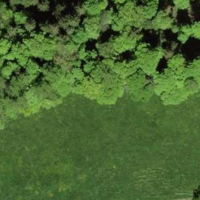
EUNIS habitat code: 24
Species observed at this site:
Clinopodium vulgare